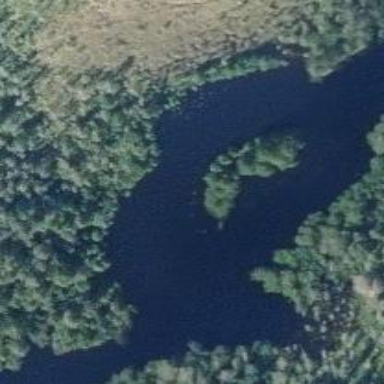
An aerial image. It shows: Beautiful river scene.